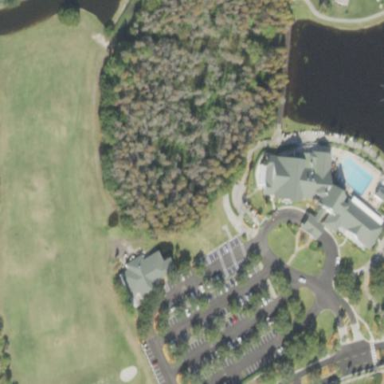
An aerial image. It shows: Grassy area used as driving range for golf.